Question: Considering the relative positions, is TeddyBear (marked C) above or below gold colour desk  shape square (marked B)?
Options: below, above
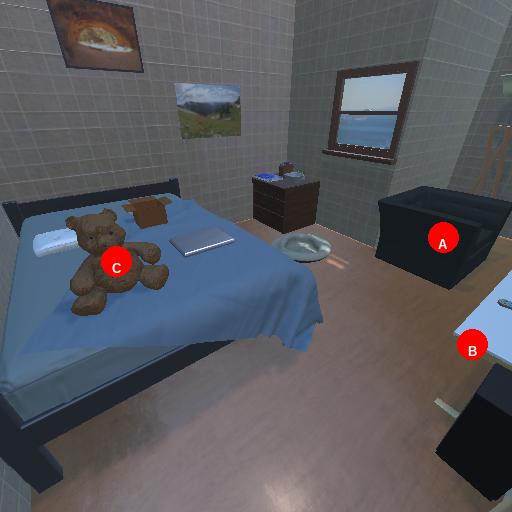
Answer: below